Question: I want to set up UIBezierPath as mask into my view:
The goal is something like this:

So i draw the View with frame:
'''
CGFloat round = 80;
UIView *myView = [[UIView alloc] initWithFrame:CGRectMake(self.frame.size.width/2-105, 0, 210, 60+round)];
myView.backgroundColor = [UIColor redColor];
'''
And then try to add BezierMask:
'''
UIBezierPath *aPath = [UIBezierPath bezierPath];
CGSize viewSize = CGSizeMake(myView.frame.size.width, myView.frame.size.height); //(210,80)
CGPoint startPoint = CGPointMake(myView.frame.origin.x,myView.frame.origin.y); //(279,0)
[aPath moveToPoint:startPoint]; //(279,0)
[aPath addLineToPoint:CGPointMake(startPoint.x+viewSize.width,startPoint.y)]; //(489,0)
[aPath addLineToPoint:CGPointMake(startPoint.x+viewSize.width,startPoint.y+viewSize.height-round)]; //(489,60)
[aPath addQuadCurveToPoint:CGPointMake(startPoint.x,startPoint.y+viewSize.height-round) controlPoint:CGPointMake(startPoint.x+(viewSize.width/2),80)]; //(279,60) : (384,80)
[aPath closePath];
CAShapeLayer *layer = [CAShapeLayer layer];
layer.frame = myView.bounds;
layer.path = aPath.CGPath;
myView.layer.mask = layer;
[self addSubview:myView];
'''
But my view is disappearing after that. Why?
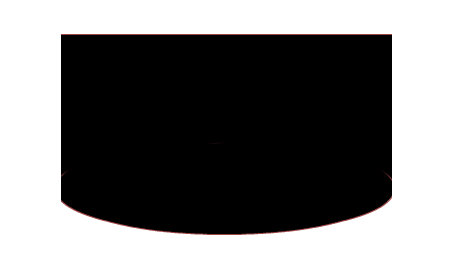
Answer: I guess you are using improper coordinations for your mask layer. Your mask layer must be positioned within the view which it masks, not in the view's superview.
Try these changes:
'''
CGSize viewSize = myView.bounds.size;
CGPoint startPoint = CGPointZero;
'''
Your code with those little modifications works OK for me.